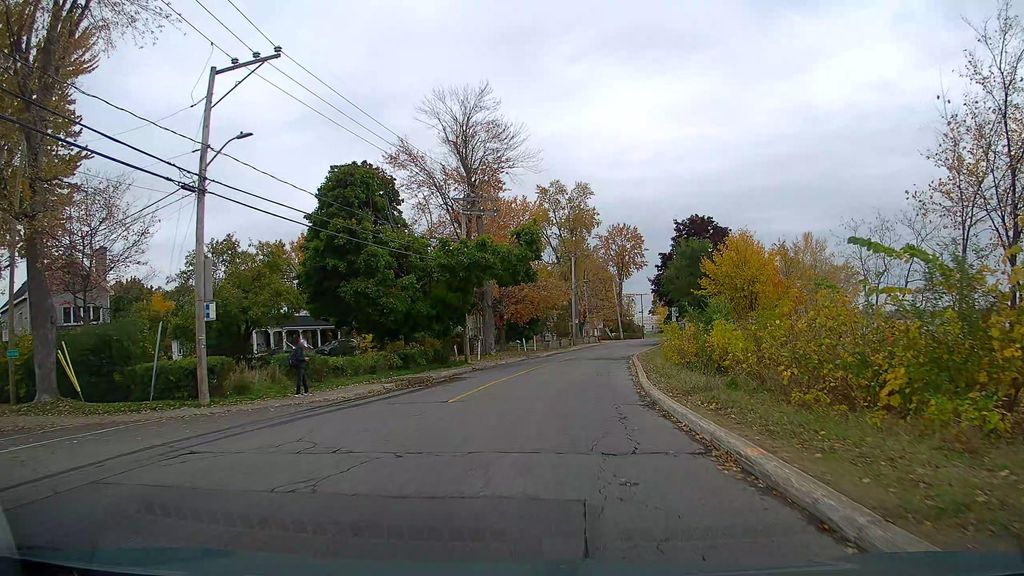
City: montreal